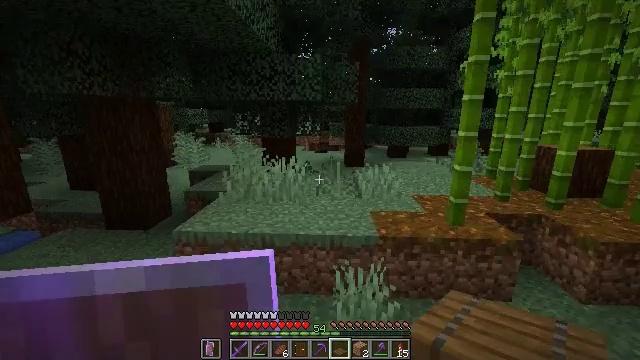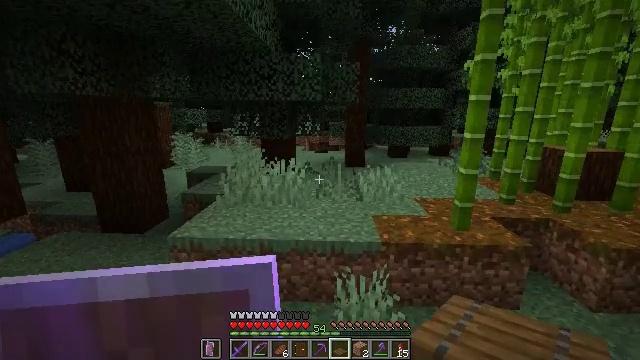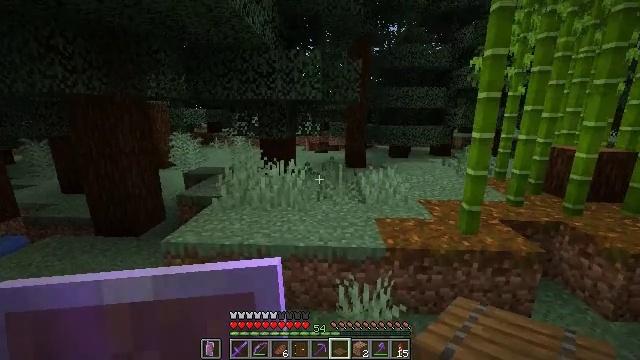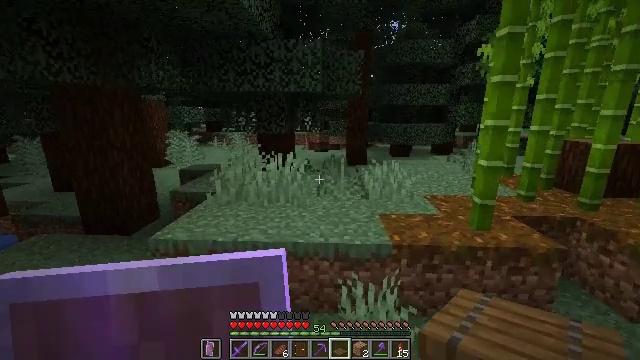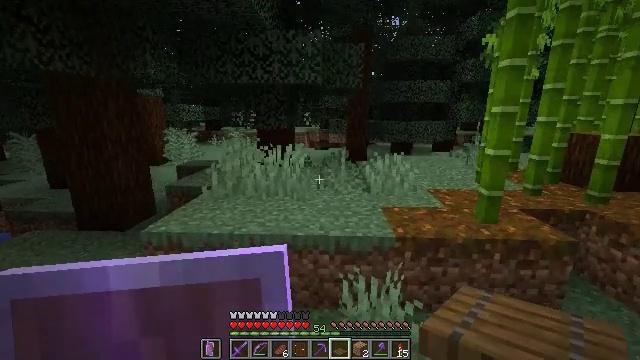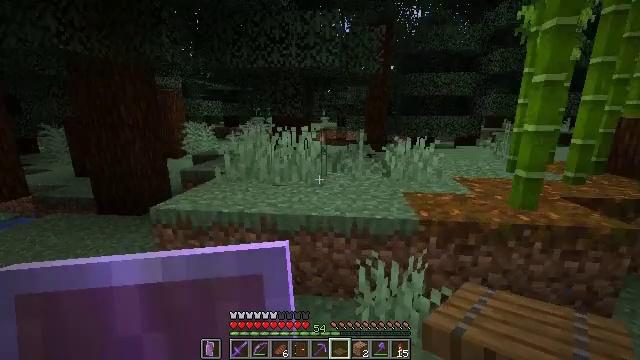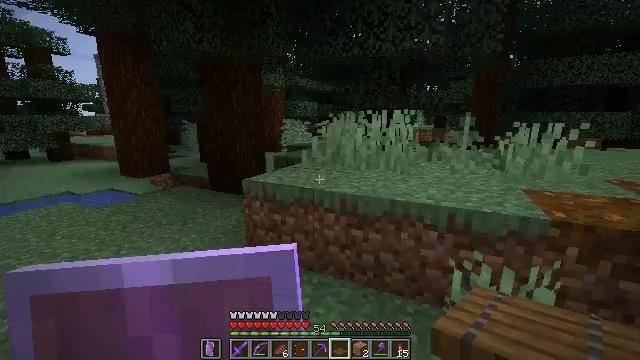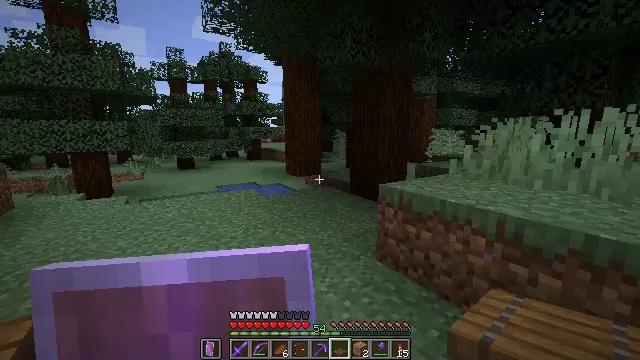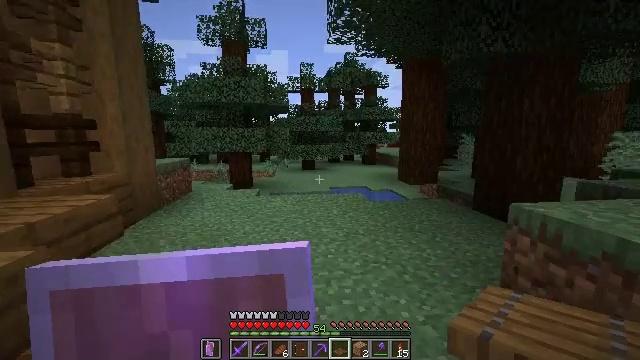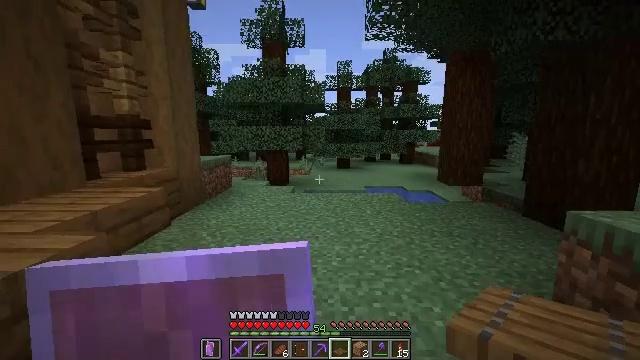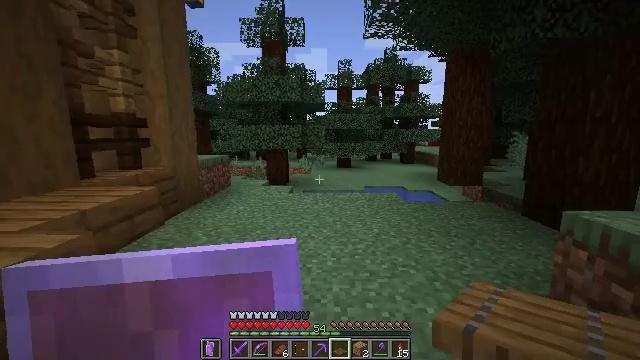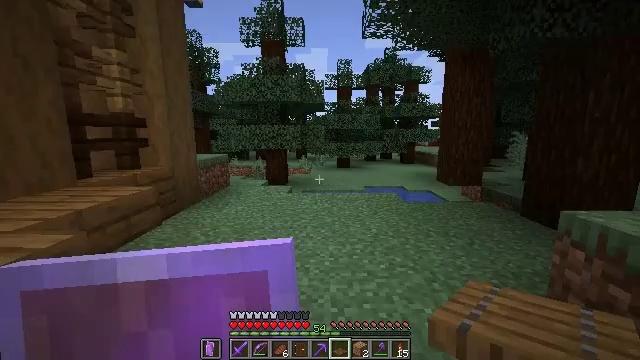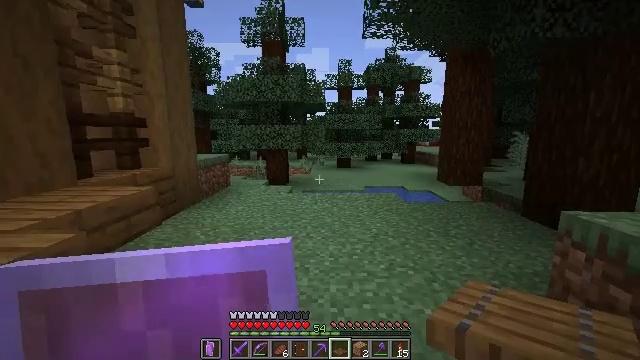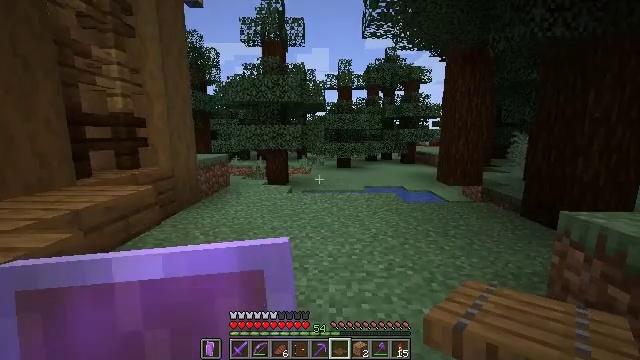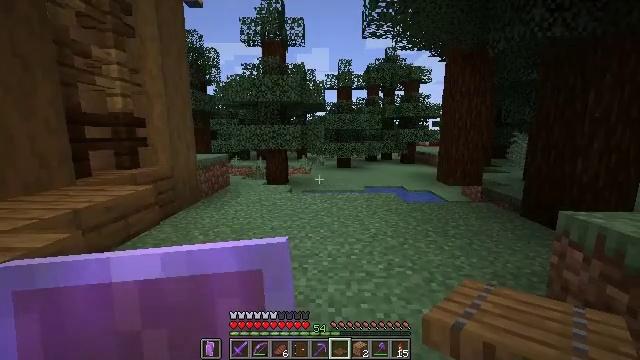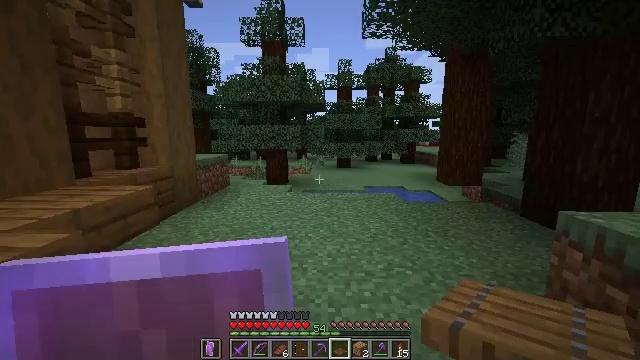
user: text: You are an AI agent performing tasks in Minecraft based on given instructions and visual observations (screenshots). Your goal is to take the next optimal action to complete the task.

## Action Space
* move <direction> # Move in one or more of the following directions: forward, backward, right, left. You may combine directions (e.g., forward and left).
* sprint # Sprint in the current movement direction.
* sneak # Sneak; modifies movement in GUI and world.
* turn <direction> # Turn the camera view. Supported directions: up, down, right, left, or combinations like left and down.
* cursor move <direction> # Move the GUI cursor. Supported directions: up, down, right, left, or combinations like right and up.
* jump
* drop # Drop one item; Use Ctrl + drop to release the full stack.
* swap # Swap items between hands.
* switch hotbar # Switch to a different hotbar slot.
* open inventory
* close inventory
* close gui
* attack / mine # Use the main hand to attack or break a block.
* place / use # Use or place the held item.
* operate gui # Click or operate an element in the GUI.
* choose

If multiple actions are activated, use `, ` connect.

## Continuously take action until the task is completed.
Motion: motion action
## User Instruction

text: Mine the dark oak door to remove it.
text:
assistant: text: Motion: move forward
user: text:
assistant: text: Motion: move forward
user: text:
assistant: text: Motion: move forward
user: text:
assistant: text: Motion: move forward
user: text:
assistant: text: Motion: move forward, turn left
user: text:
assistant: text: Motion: move forward, turn left
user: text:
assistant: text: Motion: move forward, turn left and up
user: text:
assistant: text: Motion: turn left and up
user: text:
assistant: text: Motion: turn left
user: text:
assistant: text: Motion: no_op
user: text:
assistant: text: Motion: no_op
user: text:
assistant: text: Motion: no_op
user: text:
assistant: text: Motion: no_op
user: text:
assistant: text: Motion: no_op
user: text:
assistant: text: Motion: no_op
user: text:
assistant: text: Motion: no_op
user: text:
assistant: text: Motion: no_op
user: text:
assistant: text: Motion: turn left
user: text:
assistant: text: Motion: turn left
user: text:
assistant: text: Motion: no_op
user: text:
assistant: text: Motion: no_op
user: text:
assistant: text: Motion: turn left
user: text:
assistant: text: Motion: turn left and up
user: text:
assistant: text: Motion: turn left and up
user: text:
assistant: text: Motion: turn left and up
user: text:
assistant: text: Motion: turn left and up
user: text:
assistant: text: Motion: turn left and up
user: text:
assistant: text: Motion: turn left and up
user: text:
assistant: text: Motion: turn left and up
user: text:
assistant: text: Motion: no_op